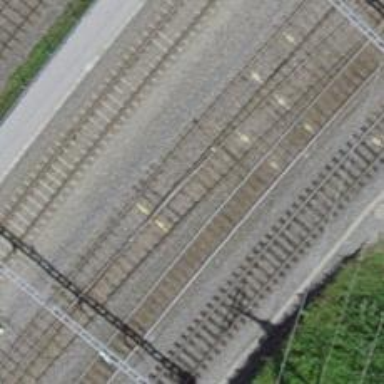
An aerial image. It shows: Single railway track with electrified contact line.